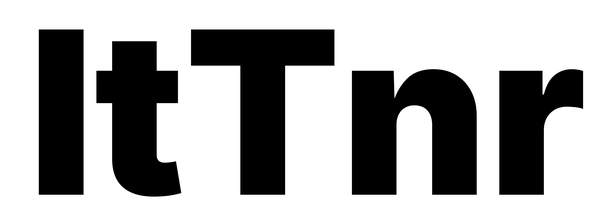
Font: Inter_Black